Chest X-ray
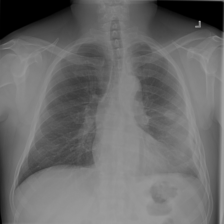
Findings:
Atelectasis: negative
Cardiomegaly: negative
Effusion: positive
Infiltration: negative
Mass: negative
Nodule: negative
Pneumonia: negative
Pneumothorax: negative
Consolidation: negative
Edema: negative
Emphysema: negative
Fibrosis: negative
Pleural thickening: negative
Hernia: negative